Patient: sex M, age 29
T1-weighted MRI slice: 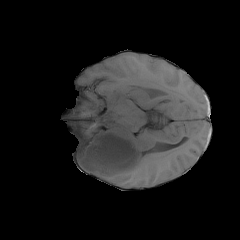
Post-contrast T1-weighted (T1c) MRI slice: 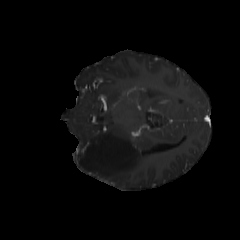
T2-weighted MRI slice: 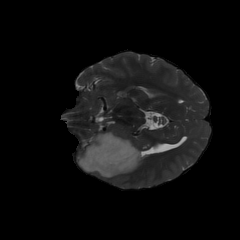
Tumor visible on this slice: yes
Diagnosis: Astrocytoma, IDH-mutant
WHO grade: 4